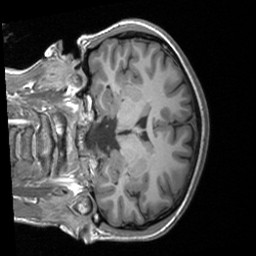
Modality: T1w
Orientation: coronal
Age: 25
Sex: female
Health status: healthy
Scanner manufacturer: siemens
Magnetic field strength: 3 T
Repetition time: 1.9 s
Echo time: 0.00226 s